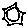
Label: sun